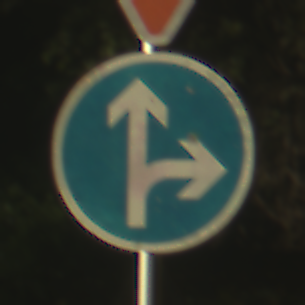
Verkehrszeichen: VorgeschriebeneFahrtrichtungGeradeausOderRechts
Zusatzzeichen oben: VorfahrtGewaehren
Umgebung: Outdoor, Nature
Tageszeit: SunriseSunset
Wetter: PartlyCloudy
Licht: Natural
Jahreszeit: NotSpecified
Kontrast: HighContrast